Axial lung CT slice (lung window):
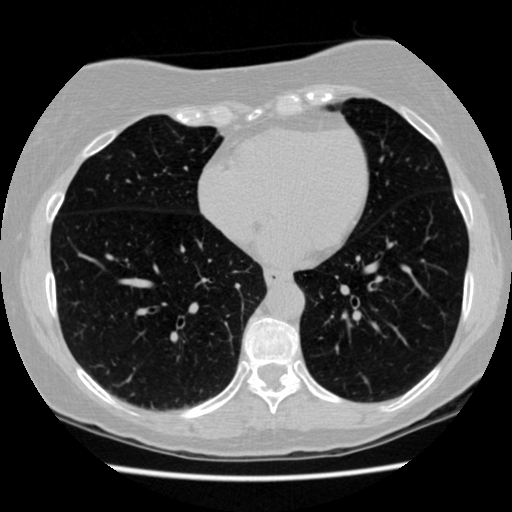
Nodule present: no